Field crop: maize
Growth stage: 1
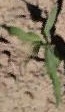
Species: maize